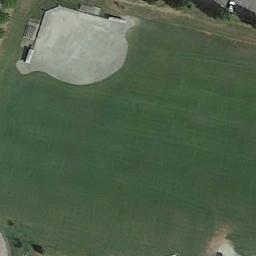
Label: baseball_diamond